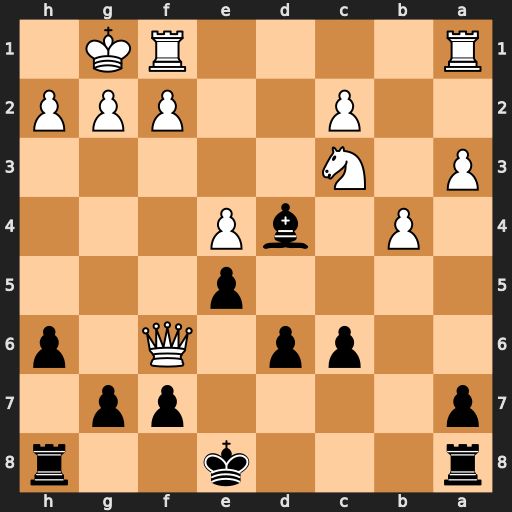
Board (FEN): r3k2r/p4pp1/2pp1Q1p/4p3/1P1bP3/P1N5/2P2PPP/R4RK1
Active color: b
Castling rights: kq
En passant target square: -
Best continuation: gxf6 Ne2 Bxa1